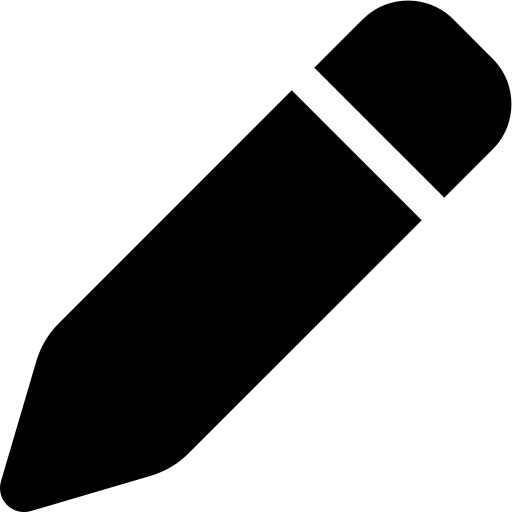
Tags: icon, FontAwesome, fa-icon, solid, pen